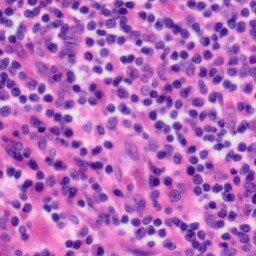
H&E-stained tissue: Tonsil